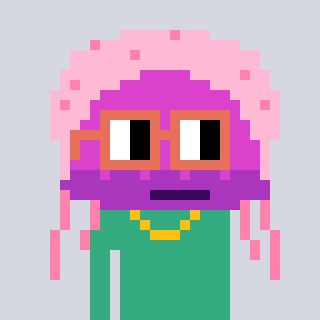
a pixel art character with square orange glasses, a jellyfish-shaped head and a teal-colored body on a cool background